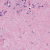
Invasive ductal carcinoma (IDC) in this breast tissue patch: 1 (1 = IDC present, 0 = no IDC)